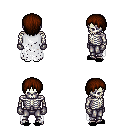
a pixel art fantasy rpg character, male body template, skeleton, white tattered cape, metal pants, brown plain hairstyle, metal gloves, black slippers, four views (front, back, left, right), 2x2 character sprite sheet, small pixel art, hard edges, no anti-aliasing